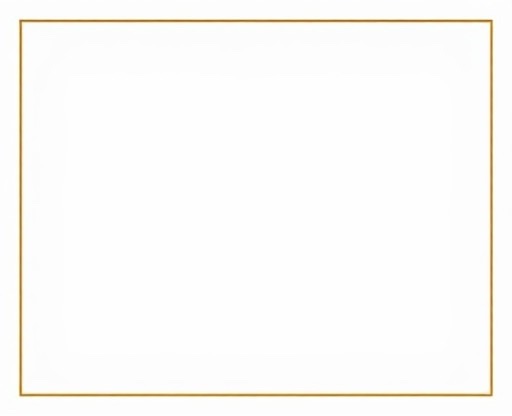
Category: Congratulations